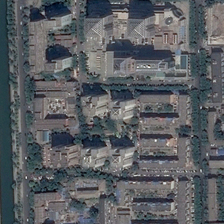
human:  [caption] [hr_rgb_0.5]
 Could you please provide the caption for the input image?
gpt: many buildings and some green trees are in a commercial area .

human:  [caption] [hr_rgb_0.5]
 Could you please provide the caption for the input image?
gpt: many buildings and some green trees are in a commercial area .

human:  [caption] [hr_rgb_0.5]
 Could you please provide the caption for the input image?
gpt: many buildings and some green trees are in a commercial area .

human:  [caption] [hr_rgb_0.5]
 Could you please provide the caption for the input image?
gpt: many buildings and some green trees are in a commercial area .

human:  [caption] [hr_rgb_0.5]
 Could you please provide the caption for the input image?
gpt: many buildings and some green trees are in a commercial area .